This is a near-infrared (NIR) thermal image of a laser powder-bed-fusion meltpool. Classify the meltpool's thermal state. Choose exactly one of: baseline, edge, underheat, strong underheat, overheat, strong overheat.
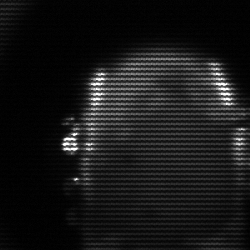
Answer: baseline